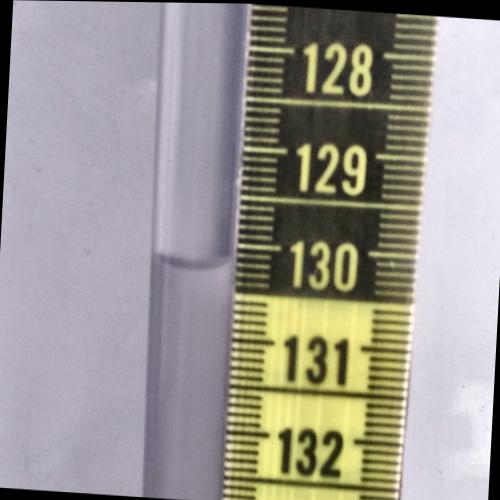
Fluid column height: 130.2 cm